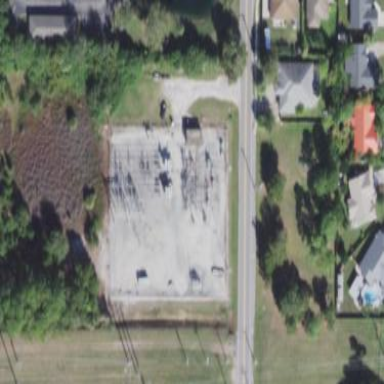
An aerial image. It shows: Outdoor distribution power substation.